Chest X-ray:
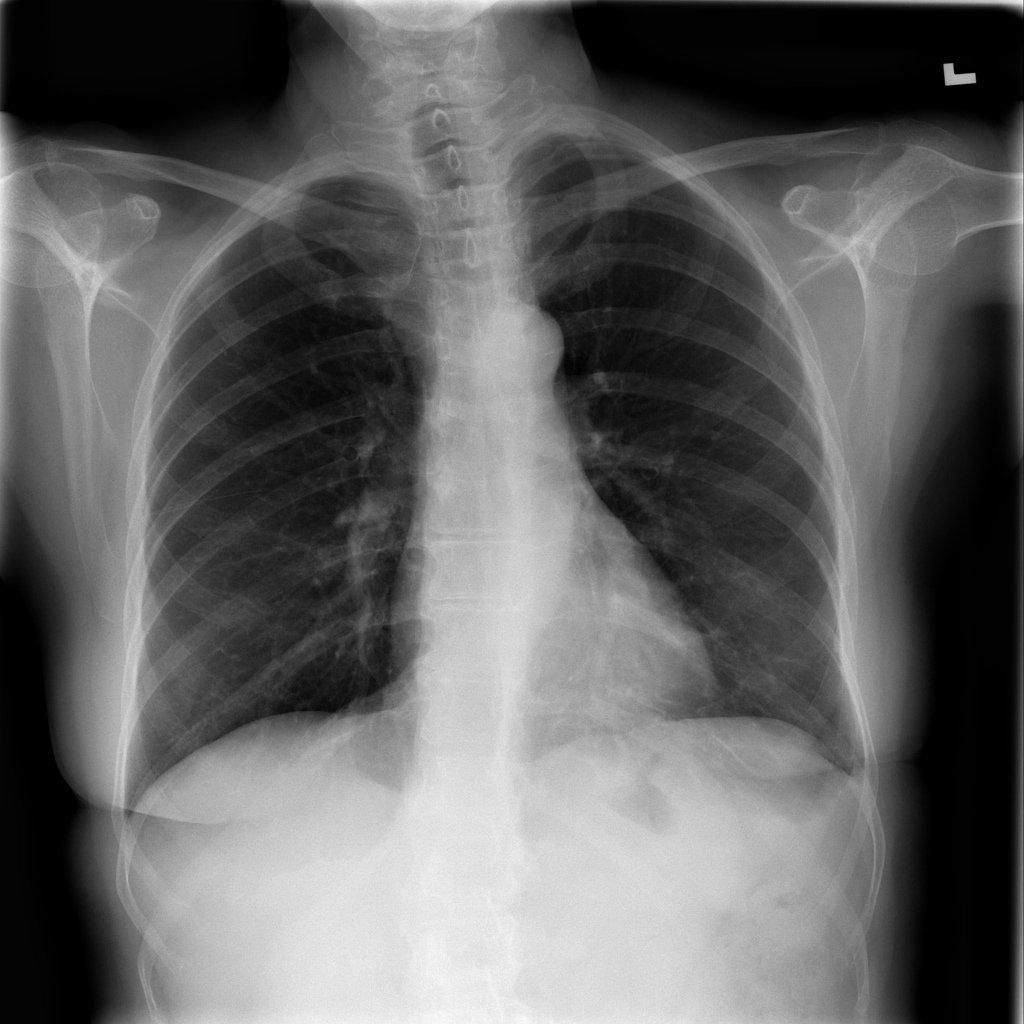
Findings: Pleural Thickening
No abnormal finding: no